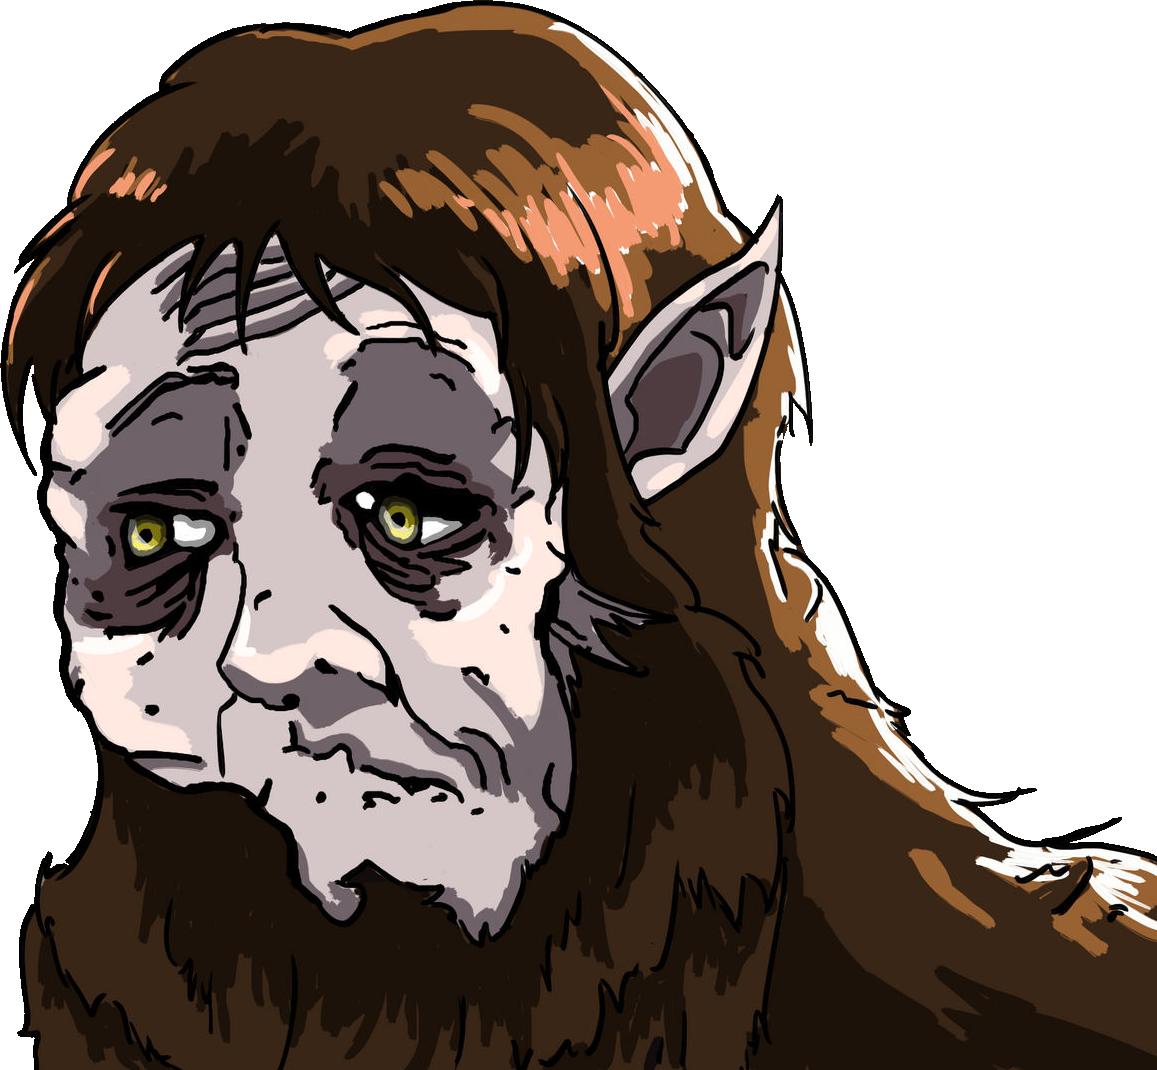
Label: 5_Yes_Honey